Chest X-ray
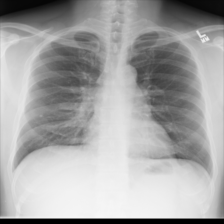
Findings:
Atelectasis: negative
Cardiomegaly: negative
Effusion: negative
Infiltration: negative
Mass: negative
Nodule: negative
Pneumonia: negative
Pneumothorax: negative
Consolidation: negative
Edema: negative
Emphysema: negative
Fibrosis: negative
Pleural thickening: negative
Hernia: negative